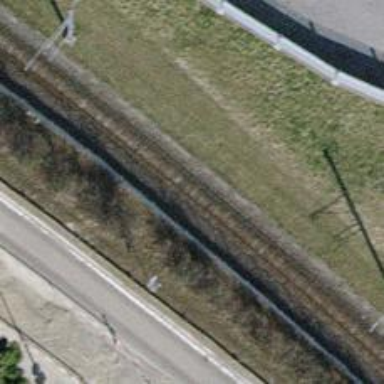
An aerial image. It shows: Narrow-gauge railway track with one electrified contact line.